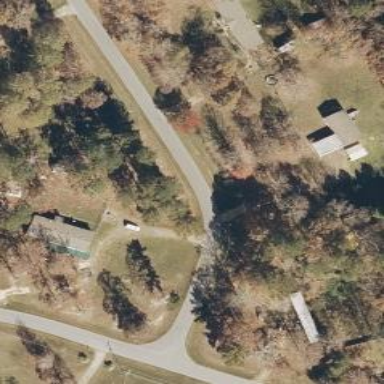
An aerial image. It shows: Residential road.